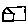
Label: house